Question: I would like to pass multiple parameters to the 'Tooltip', and I wrote the following code as a placeholder. However, my 'Tooltip' background color does not uniform, there is gradient. How could I disable ?
'''
chart.options.tooltip.template = "Name : AnyName<br>
First Value: Any Value 1 <br>
Second Value: Any Value 2";
'''

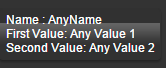
Answer: I believe k-chart-tooltip is specifying a background-image:
Try adding a CSS rule:
'''
.k-chart-tooltip {
background-image: none !important;
}
'''